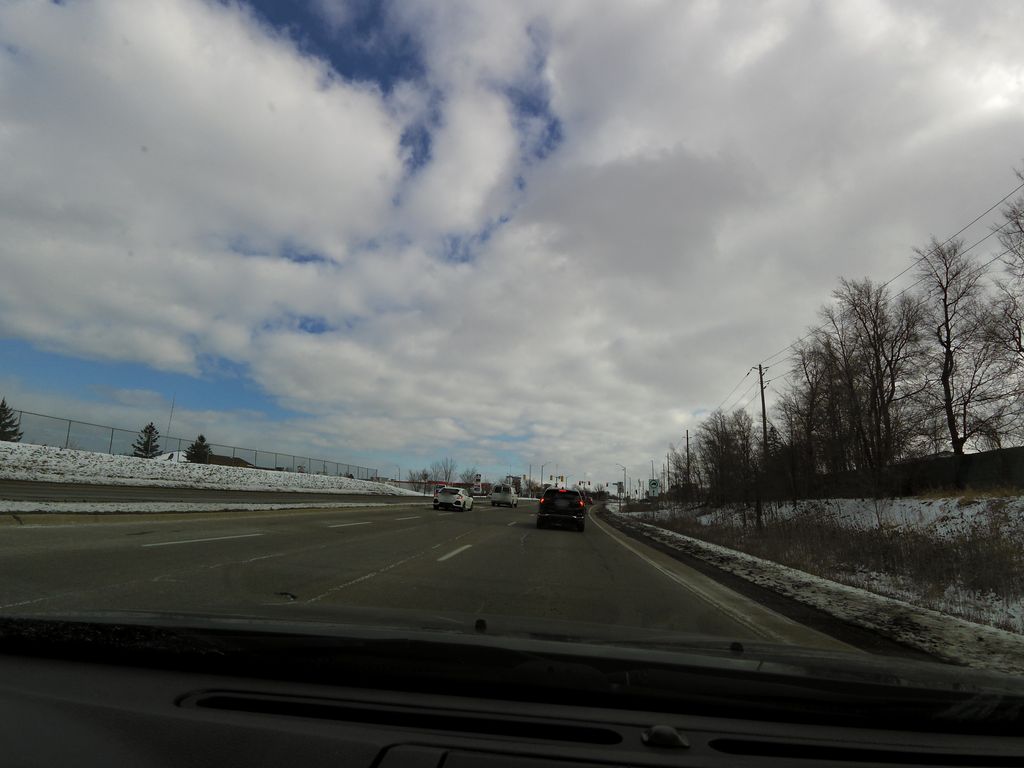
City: hamilton